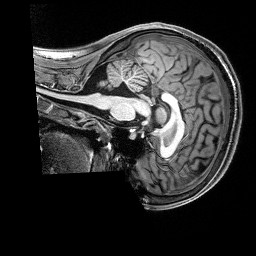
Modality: T1w
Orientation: sagittal
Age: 20
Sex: male
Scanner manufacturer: siemens
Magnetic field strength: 3 T
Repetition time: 2.8 s
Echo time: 0.00212 s